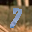
Label: 7